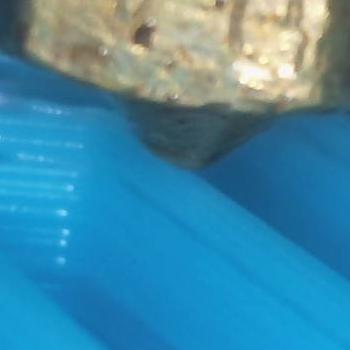
Flow rate: 35%